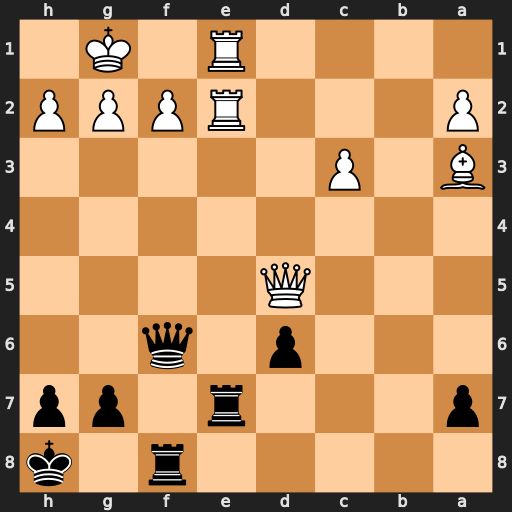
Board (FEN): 5r1k/p3r1pp/3p1q2/3Q4/8/B1P5/P3RPPP/4R1K1
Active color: b
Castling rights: -
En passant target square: -
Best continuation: Qxf2+ Rxf2 Rxe1+ Rf1 Rexf1#